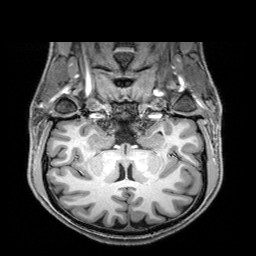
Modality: T1w
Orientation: sagittal
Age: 30
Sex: male